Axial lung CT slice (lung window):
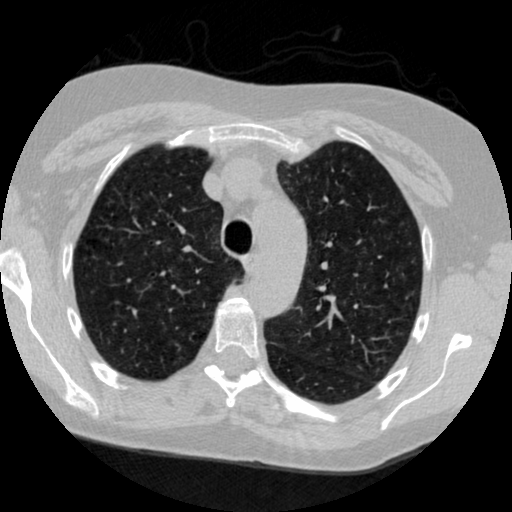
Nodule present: no